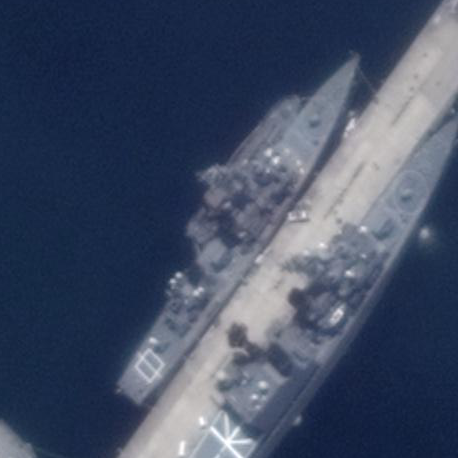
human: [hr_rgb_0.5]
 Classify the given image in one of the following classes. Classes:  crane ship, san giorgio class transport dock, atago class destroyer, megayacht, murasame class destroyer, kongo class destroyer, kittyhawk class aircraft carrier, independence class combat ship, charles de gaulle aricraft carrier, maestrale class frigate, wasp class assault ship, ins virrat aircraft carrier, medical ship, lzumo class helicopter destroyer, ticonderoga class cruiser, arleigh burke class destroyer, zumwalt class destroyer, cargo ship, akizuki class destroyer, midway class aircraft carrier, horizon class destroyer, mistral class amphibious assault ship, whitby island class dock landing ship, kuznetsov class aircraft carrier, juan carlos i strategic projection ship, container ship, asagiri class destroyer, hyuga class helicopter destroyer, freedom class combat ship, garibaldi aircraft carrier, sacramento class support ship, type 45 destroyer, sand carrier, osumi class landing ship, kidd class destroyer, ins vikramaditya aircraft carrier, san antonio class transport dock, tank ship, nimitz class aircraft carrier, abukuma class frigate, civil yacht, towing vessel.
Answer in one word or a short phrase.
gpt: Arleigh Burke class destroyer